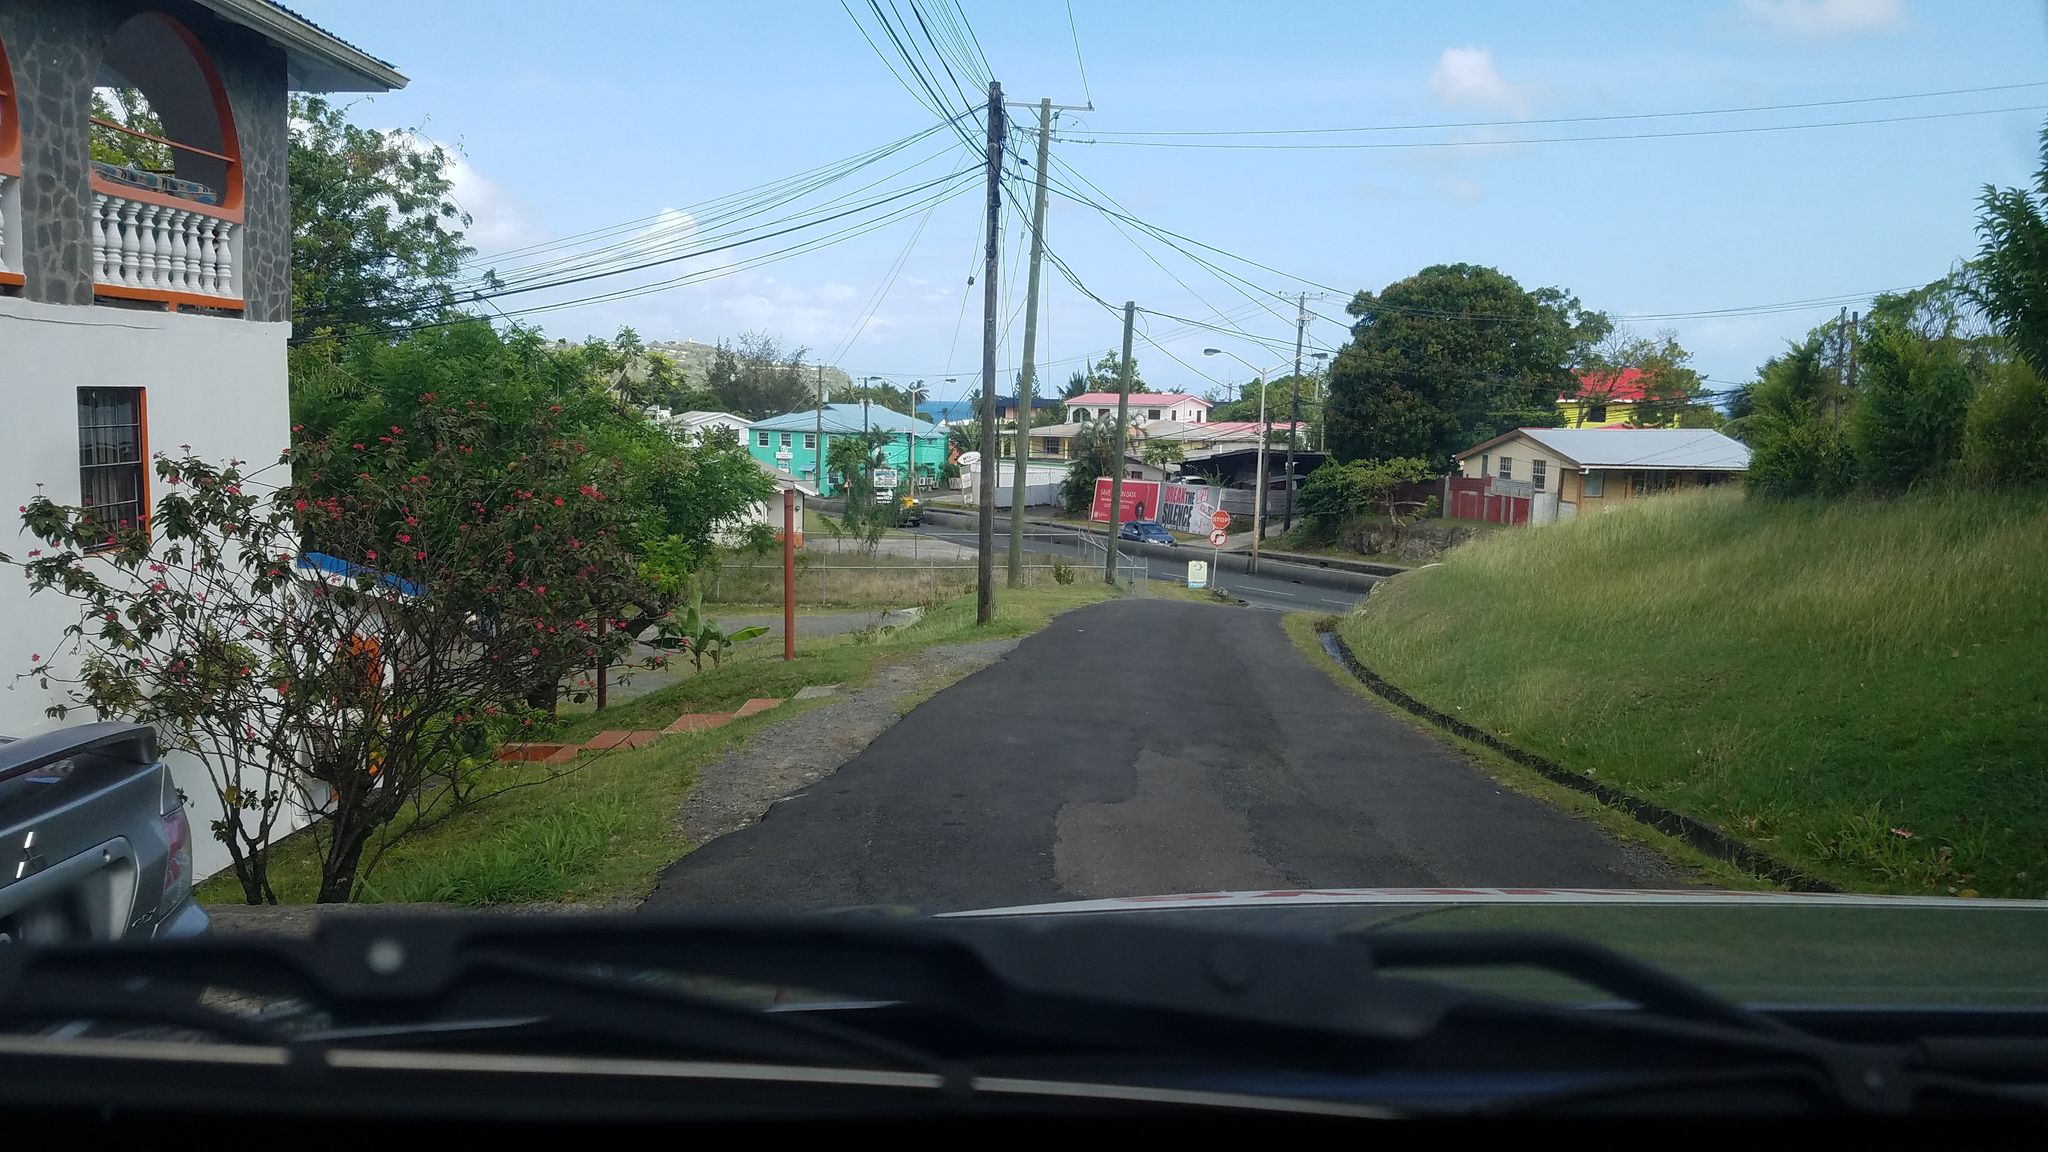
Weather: clear
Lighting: day
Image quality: good
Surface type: driving surface
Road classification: residential
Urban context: dense urban cluster
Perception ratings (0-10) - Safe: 5.05, Lively: 2.1, Beautiful: 3.41, Boring: 5.23, Depressing: 3.56, Wealthy: 3.34